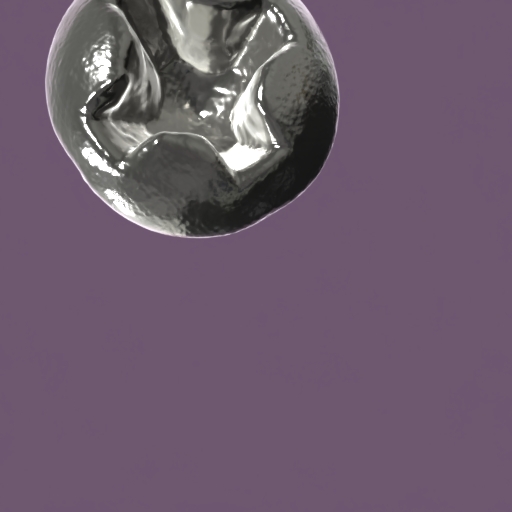
Label: screw